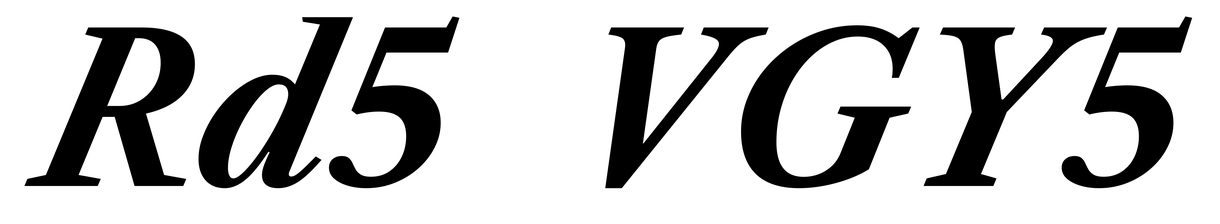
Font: LibreCaslonText-Italic_Bold_Italic